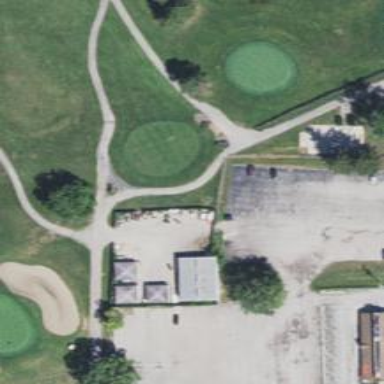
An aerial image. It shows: Service road with high-quality grade1 tracktype. It resembles golf cart path.